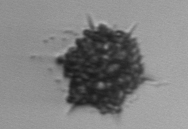
Label: Dictyocha